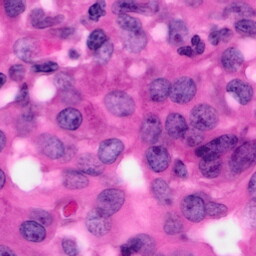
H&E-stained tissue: Pancreatic